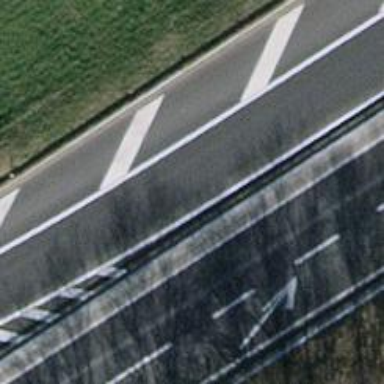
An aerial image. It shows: Asphalt motorway link.